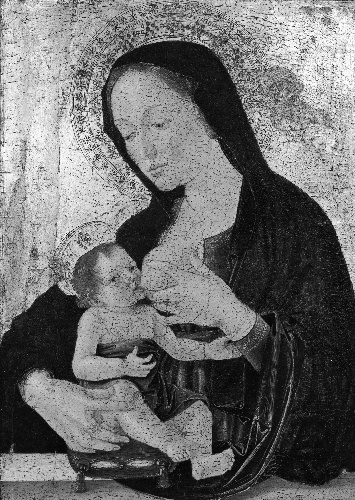
Title: Madonna and Child
Artist: Antoniazzo Romano (Antonio di Benedetto Aquilio)
Artist bio: Italian, Rome 1435/40–1508 Rome
Object type: Painting
Classification: Paintings
Medium: Tempera on wood, gold ground
Dimensions: Overall 14 7/8 x 10 3/4 in. (37.8 x 27.3 cm); painted surface 14 1/8 x 10 1/8 in. (35.9 x 25.7 cm)
Department: European Paintings
Credit line: Bequest of George Blumenthal, 1941
Accession year: 1941
Repository: Metropolitan Museum of Art, New York, NY
Tags: Madonna and Child|Nursing